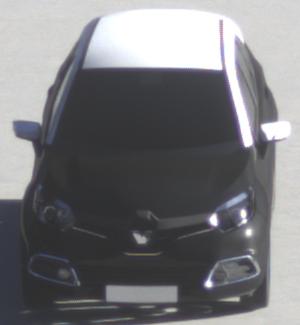
Make: Renault
Model: Captur ENERGY TCe 90
Detailed model: Captur (I)
Model produced from: 2013/06
Model produced until: 2015/05
Doors: 5
Color: black
Road condition: dry road
Daytime: sunrise or sunset
Contrast: medium contrast